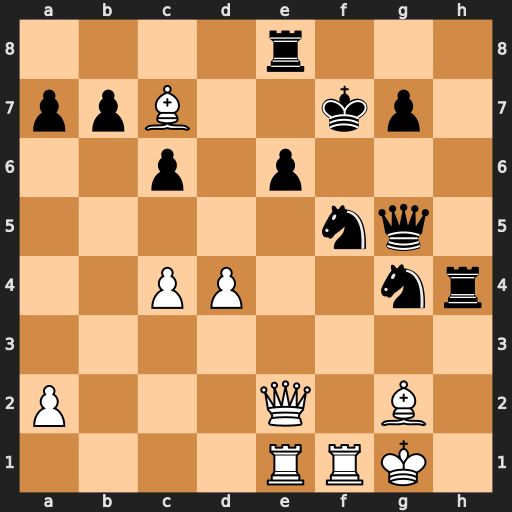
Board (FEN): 4r3/ppB2kp1/2p1p3/5nq1/2PP2nr/8/P3Q1B1/4RRK1
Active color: w
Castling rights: -
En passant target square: -
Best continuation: Rxf5+ Qxf5 Rf1